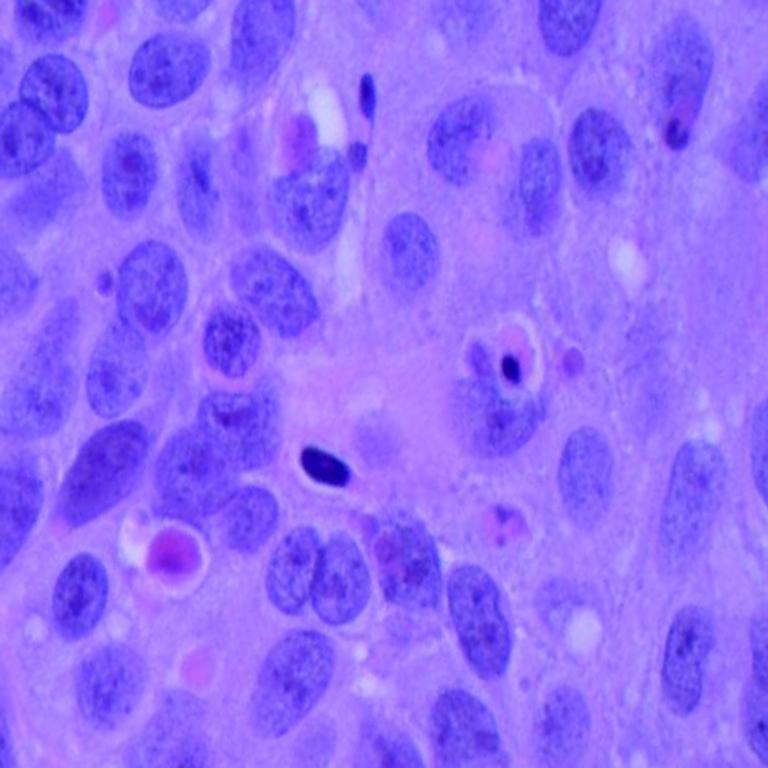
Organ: lung
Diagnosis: squamous carcinomas